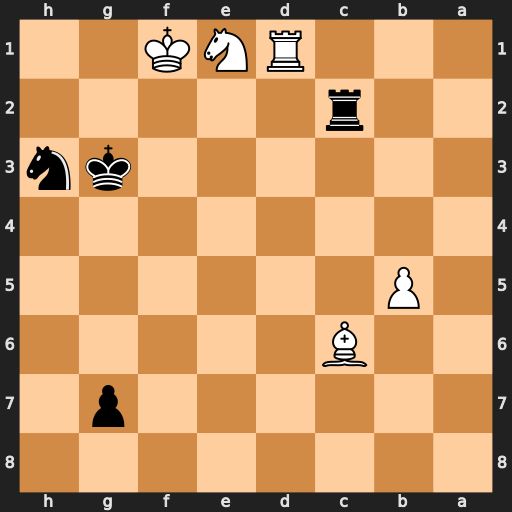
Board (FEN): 8/6p1/2B5/1P6/8/6kn/2r5/3RNK2
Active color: b
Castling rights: -
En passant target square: -
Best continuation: Rf2#